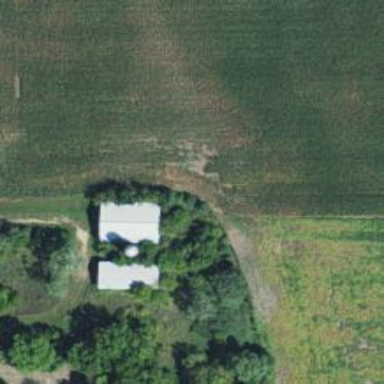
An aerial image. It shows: Silo.